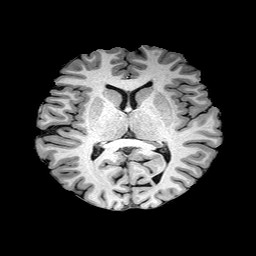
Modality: T1w
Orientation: coronal
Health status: healthy